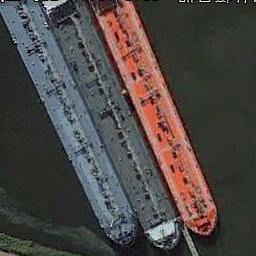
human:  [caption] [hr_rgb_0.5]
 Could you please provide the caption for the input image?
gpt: There are three ships of different colors at sea .

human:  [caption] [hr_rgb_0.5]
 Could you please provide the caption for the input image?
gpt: An orange tanker and two blue tankers are docked side by side at the dock .

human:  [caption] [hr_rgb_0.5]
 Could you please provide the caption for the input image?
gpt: There are three ships in the green water on the shore .

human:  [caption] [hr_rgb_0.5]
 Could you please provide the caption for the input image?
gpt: Several cargo ships of different colors are docked at the dock and the water is dark green .

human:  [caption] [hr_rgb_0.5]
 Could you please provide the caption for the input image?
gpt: There are three ships side by side .